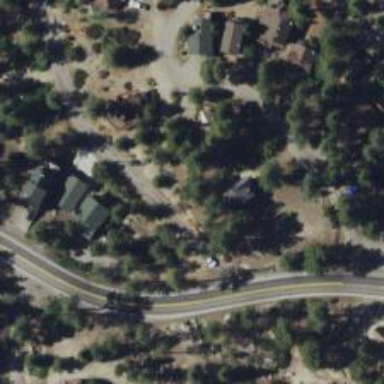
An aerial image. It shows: Driveway.